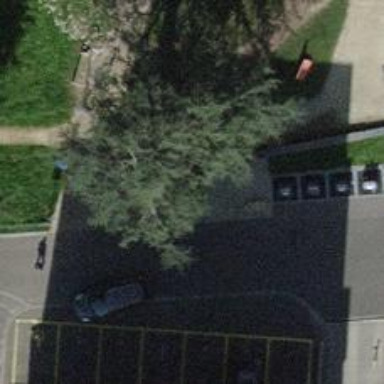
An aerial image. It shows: Bicycle parking area with stands available.